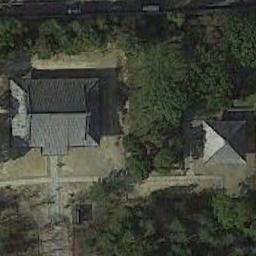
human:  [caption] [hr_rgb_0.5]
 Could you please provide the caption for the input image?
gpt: There are numerous trees near the palace .

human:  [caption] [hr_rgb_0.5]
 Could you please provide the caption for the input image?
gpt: The dark gray palace with a pavilion is surrounded by a grove of trees .

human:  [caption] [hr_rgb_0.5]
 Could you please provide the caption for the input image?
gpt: The palace is on the open place surrounded by trees .

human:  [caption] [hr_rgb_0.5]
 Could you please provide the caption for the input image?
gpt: There is a wide road in front of the palace .

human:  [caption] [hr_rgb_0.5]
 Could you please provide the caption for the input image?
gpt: There are many green trees around the black palace .